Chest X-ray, AP view. Patient: 48 years old, sex M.
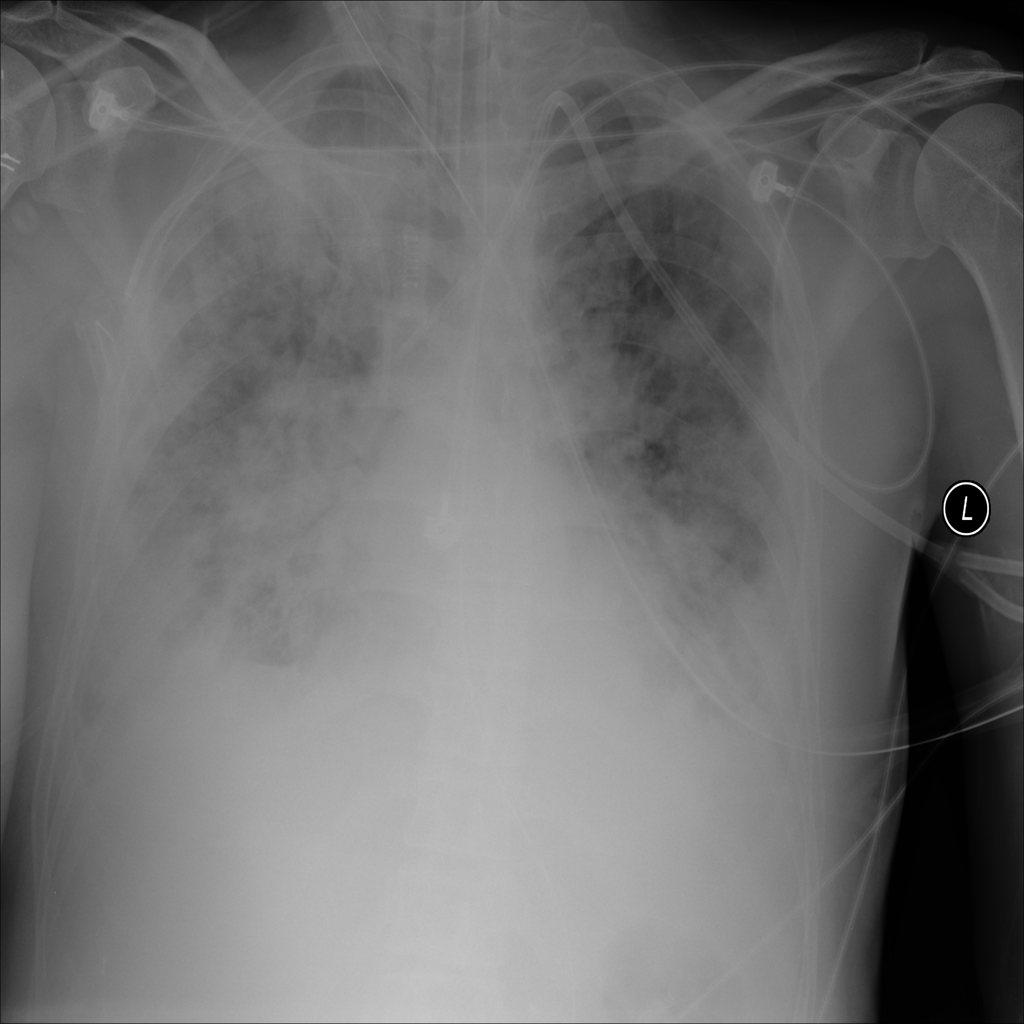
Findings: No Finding